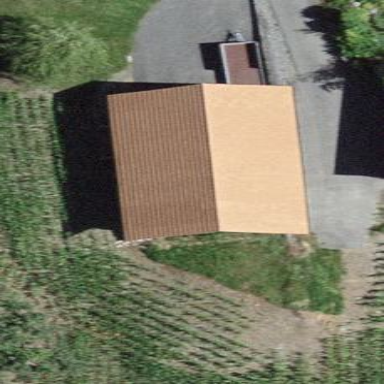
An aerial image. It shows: Barn.